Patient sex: M
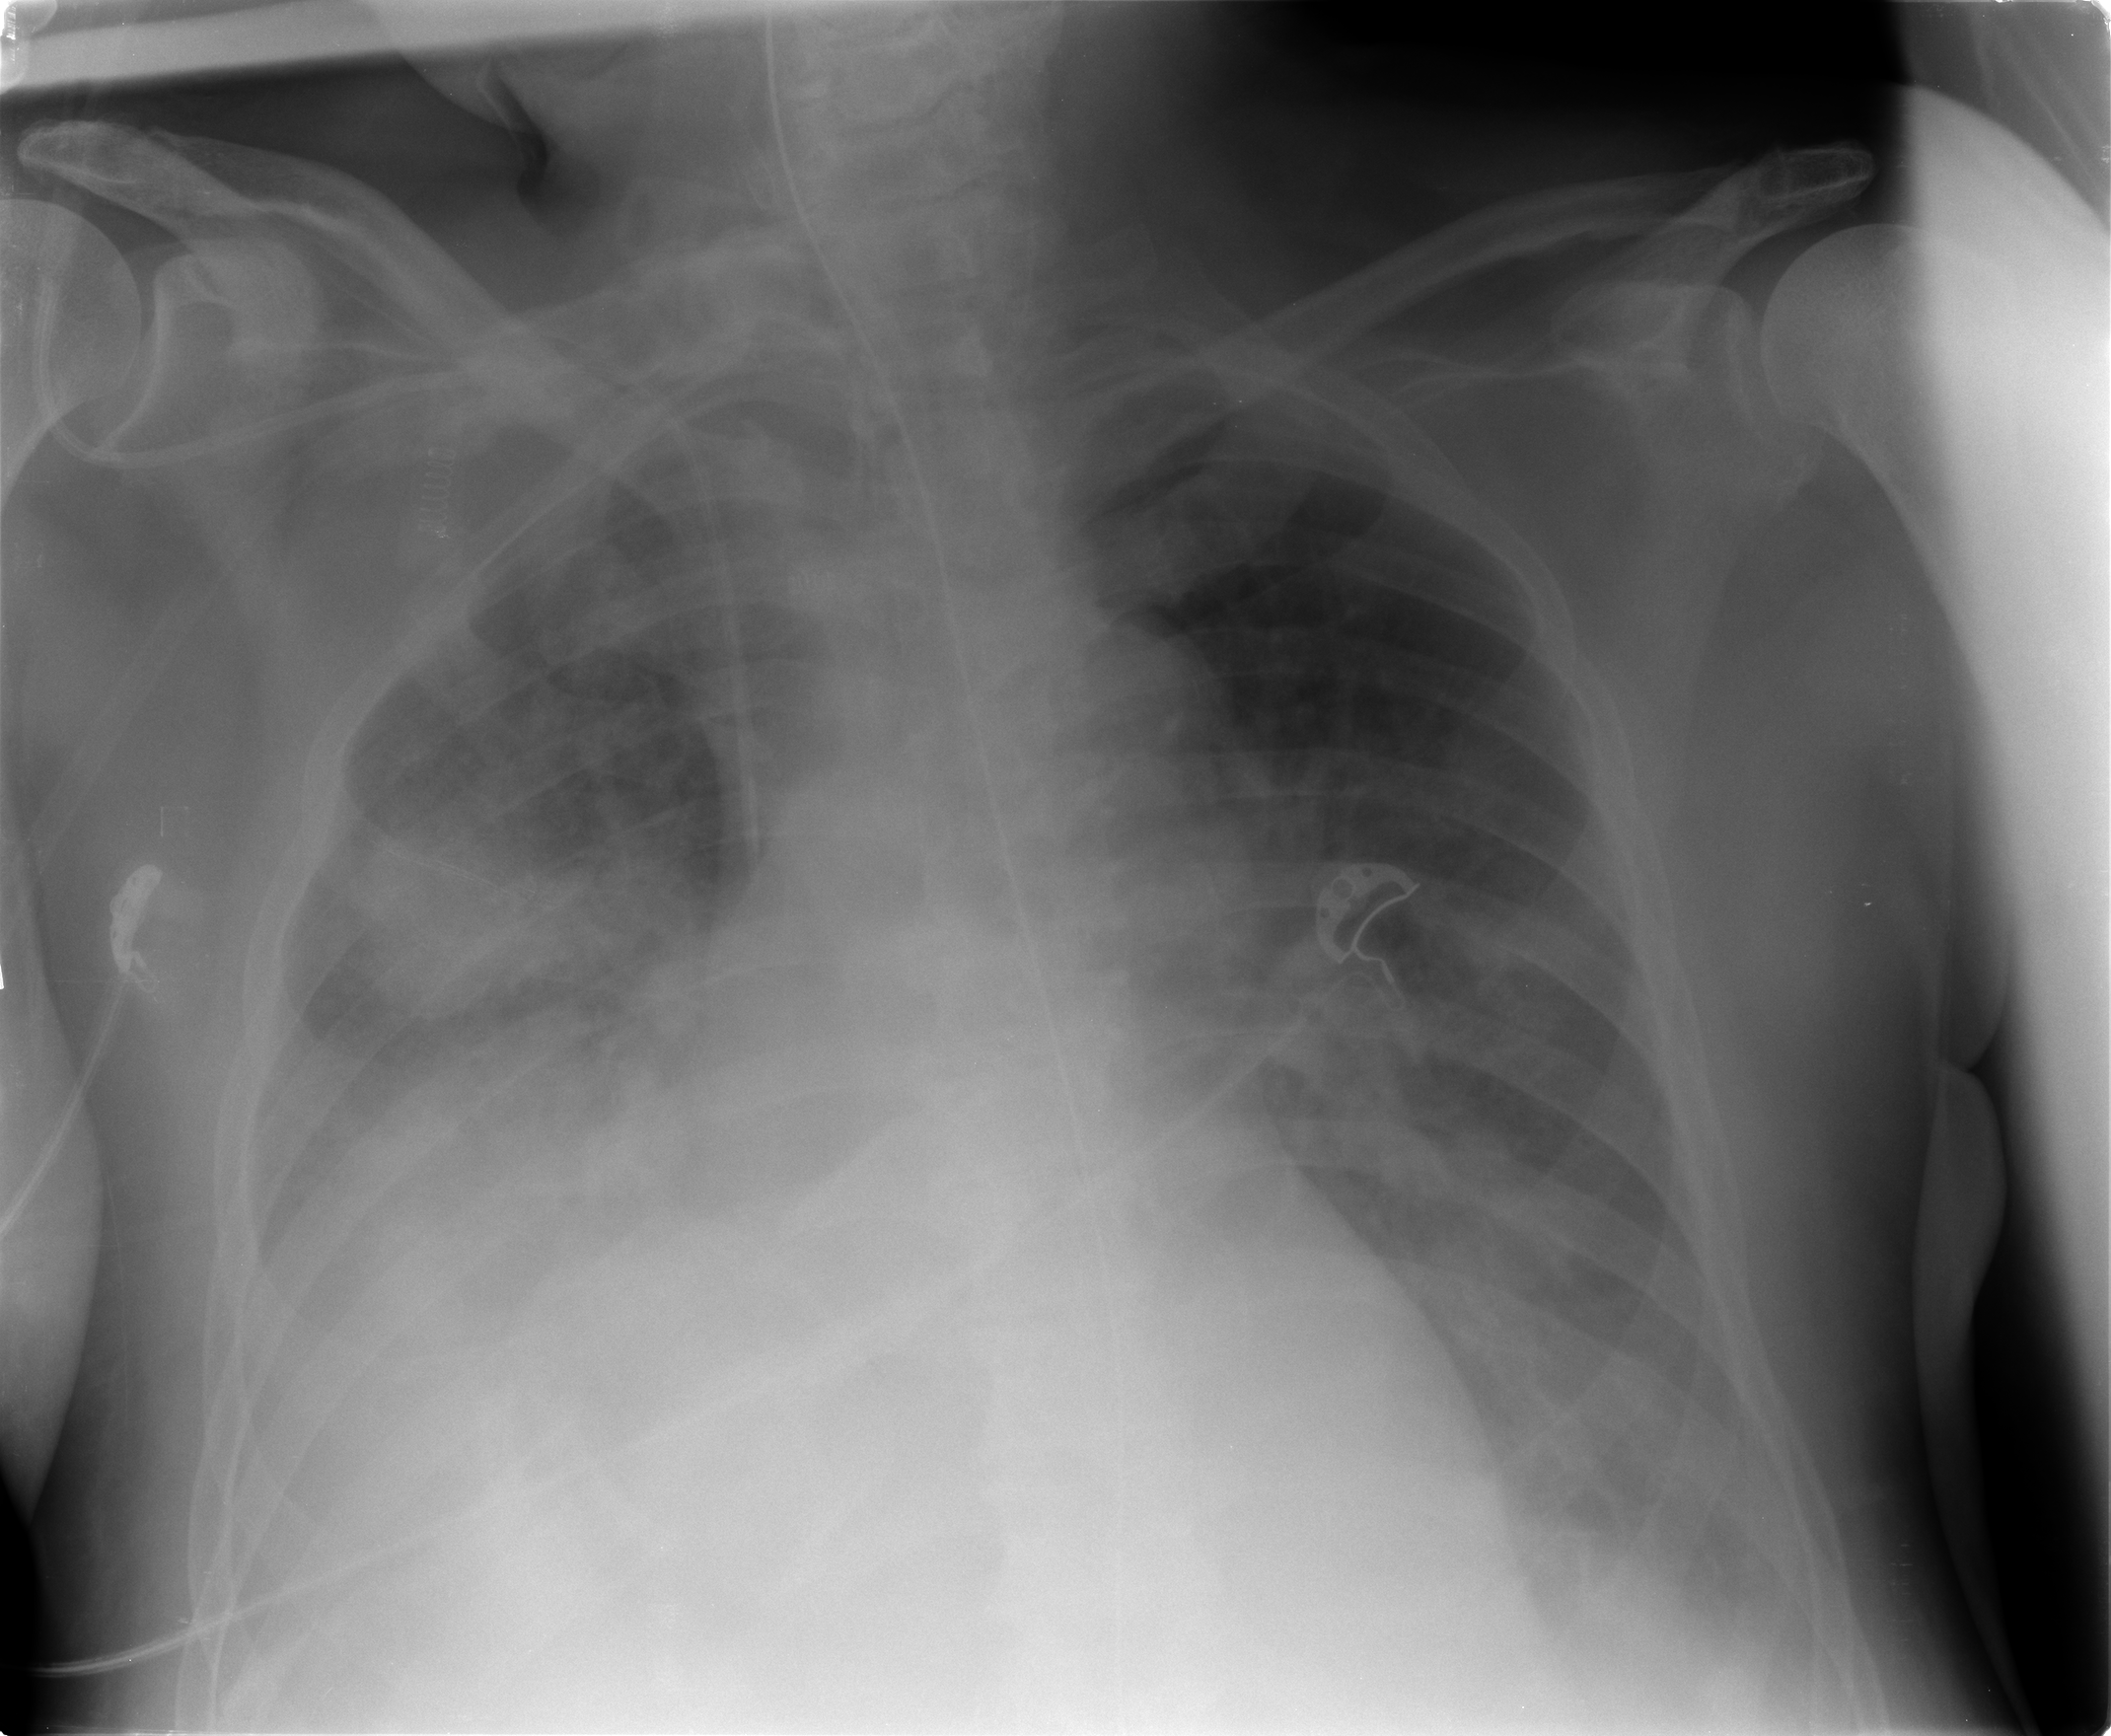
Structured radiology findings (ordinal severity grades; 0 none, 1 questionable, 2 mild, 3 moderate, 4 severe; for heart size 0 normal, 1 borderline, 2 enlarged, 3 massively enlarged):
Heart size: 0
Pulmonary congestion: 0
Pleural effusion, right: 3
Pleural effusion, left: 2
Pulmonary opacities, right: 3
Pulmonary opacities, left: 1
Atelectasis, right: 3
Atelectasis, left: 0